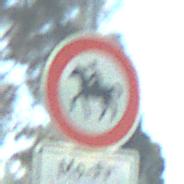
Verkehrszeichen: VerbotReiter
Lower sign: ZeitangabenMitBeschraenkungAufWochentage2
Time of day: Midday
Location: Outdoor (Special)
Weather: PartlyCloudy
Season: NotSpecified
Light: Natural